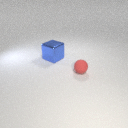
large blue metal cube behind small red rubber sphere